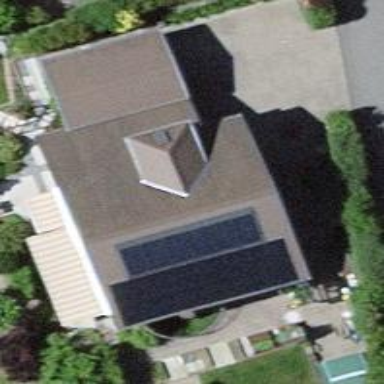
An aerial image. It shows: Solar power generator utilizing photovoltaic technology with solar photovoltaic panels.